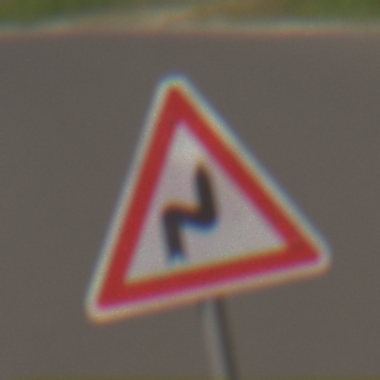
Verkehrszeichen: DoppelkurveRechts
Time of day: Midday
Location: Outdoor (RoadRail)
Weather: PartlyCloudy
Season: NotSpecified
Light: Natural